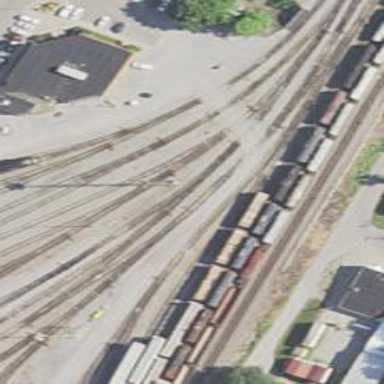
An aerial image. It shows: Railway yard in service.